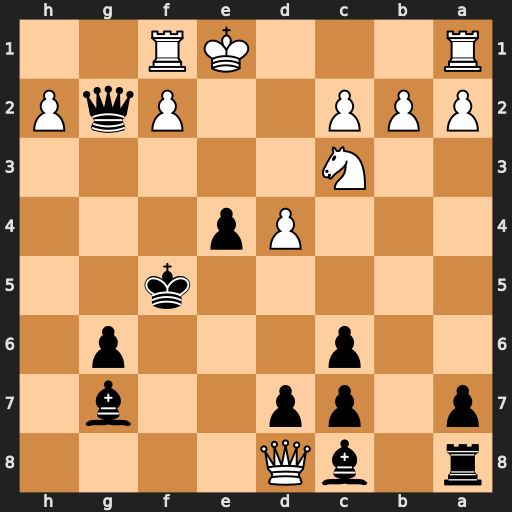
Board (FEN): r1bQ4/p1pp2b1/2p3p1/5k2/3Pp3/2N5/PPP2PqP/R3KR2
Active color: b
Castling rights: Q
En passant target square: -
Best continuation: Qxf1+ Kxf1 Ba6+ Kg2 Rxd8